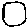
Label: circle